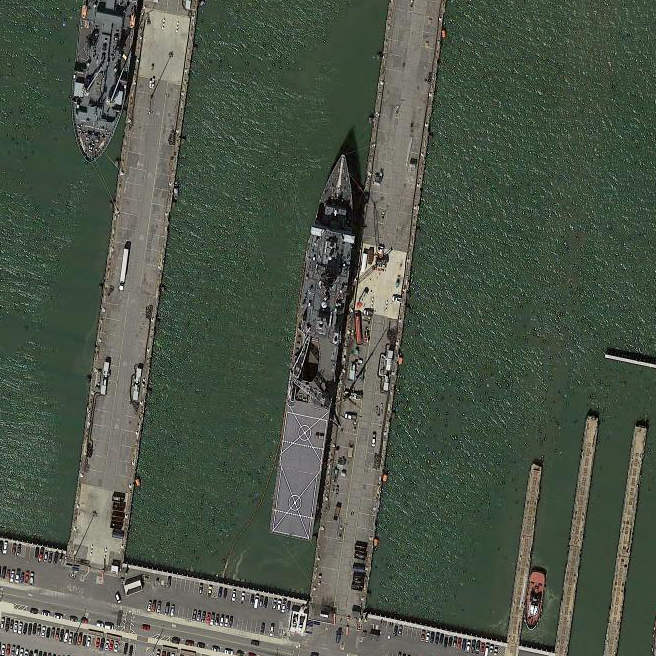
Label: combat